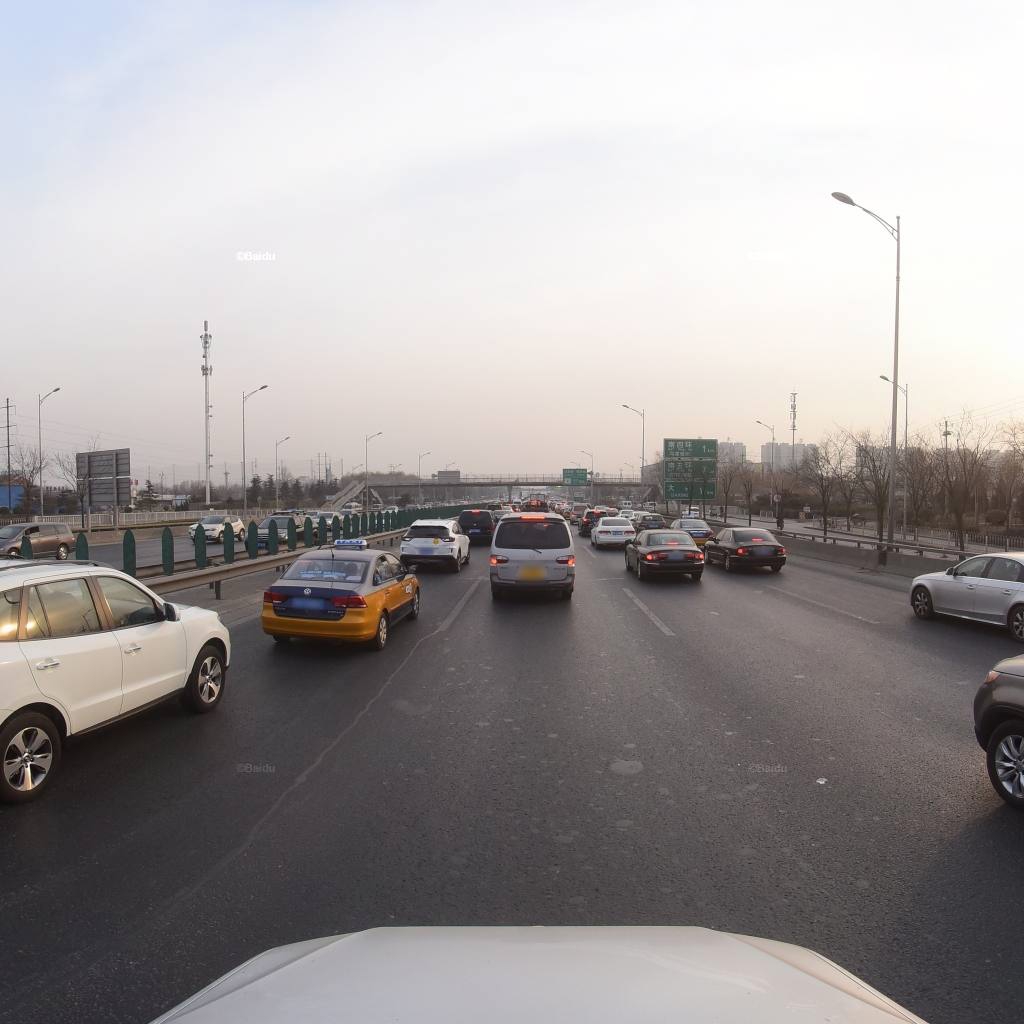
Region: Fengtai
Road damage annotations: longitudinal patch